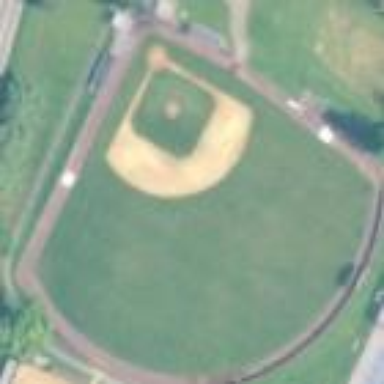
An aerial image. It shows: Baseball pitch for leisure land.